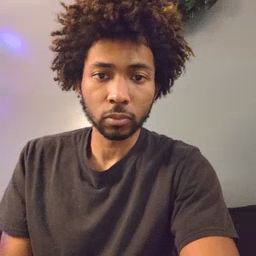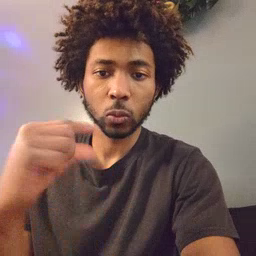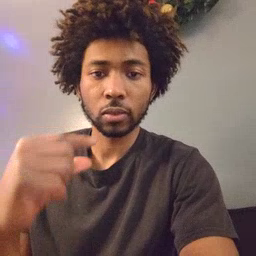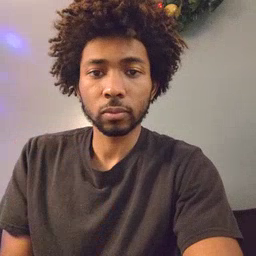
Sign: green